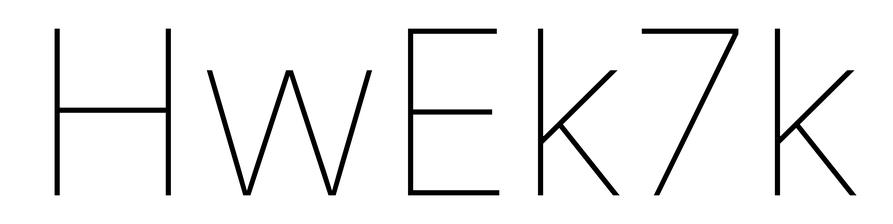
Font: Inter_Thin